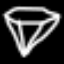
Label: diamond